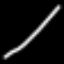
Label: line